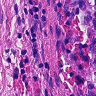
Metastatic tissue present: no